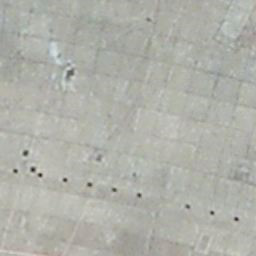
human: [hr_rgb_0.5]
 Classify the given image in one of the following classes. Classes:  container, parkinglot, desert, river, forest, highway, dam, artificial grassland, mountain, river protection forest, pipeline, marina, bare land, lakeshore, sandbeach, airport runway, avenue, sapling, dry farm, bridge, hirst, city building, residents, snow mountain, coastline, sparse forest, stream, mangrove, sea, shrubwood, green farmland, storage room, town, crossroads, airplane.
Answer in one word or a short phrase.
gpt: airport runway